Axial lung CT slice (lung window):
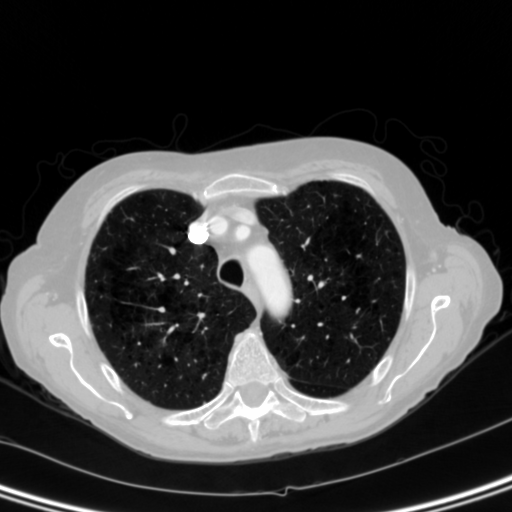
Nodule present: no